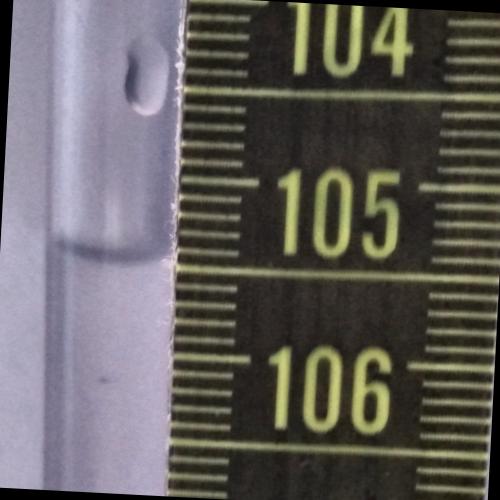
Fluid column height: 105.5 cm